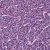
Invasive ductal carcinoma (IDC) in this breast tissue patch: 1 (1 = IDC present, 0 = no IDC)